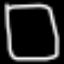
Label: square